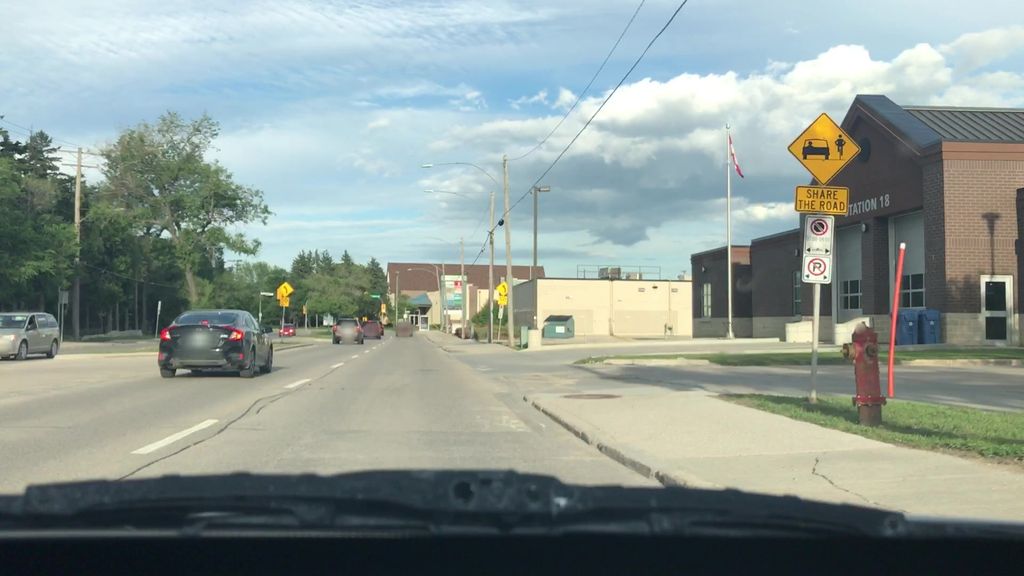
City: winnipeg